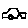
Label: car